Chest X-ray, PA view. Patient: 52 years old, sex F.
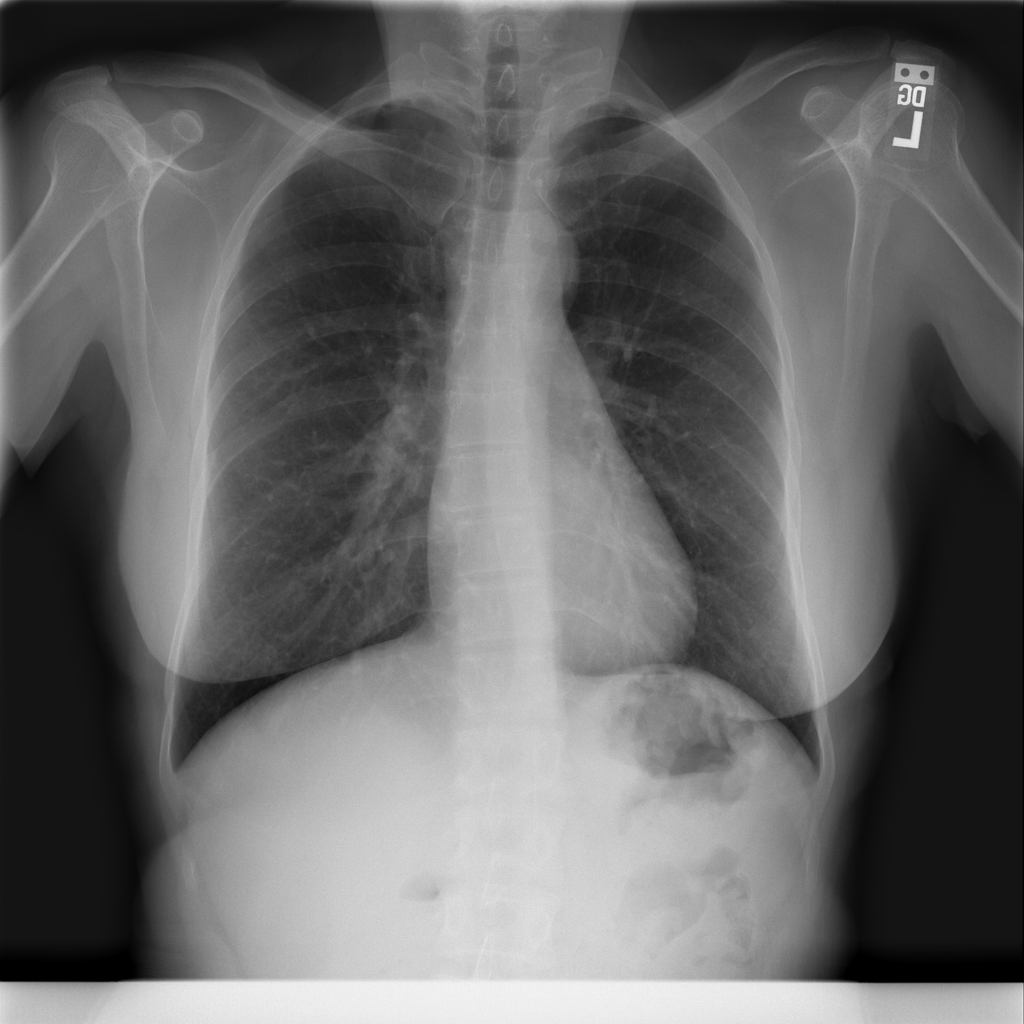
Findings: No Finding